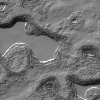
Atmospheric dust classification: not_dusty